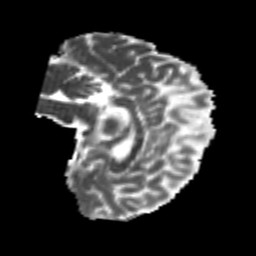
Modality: MD
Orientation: sagittal
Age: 24
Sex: female
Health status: healthy
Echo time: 0.074 s